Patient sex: F
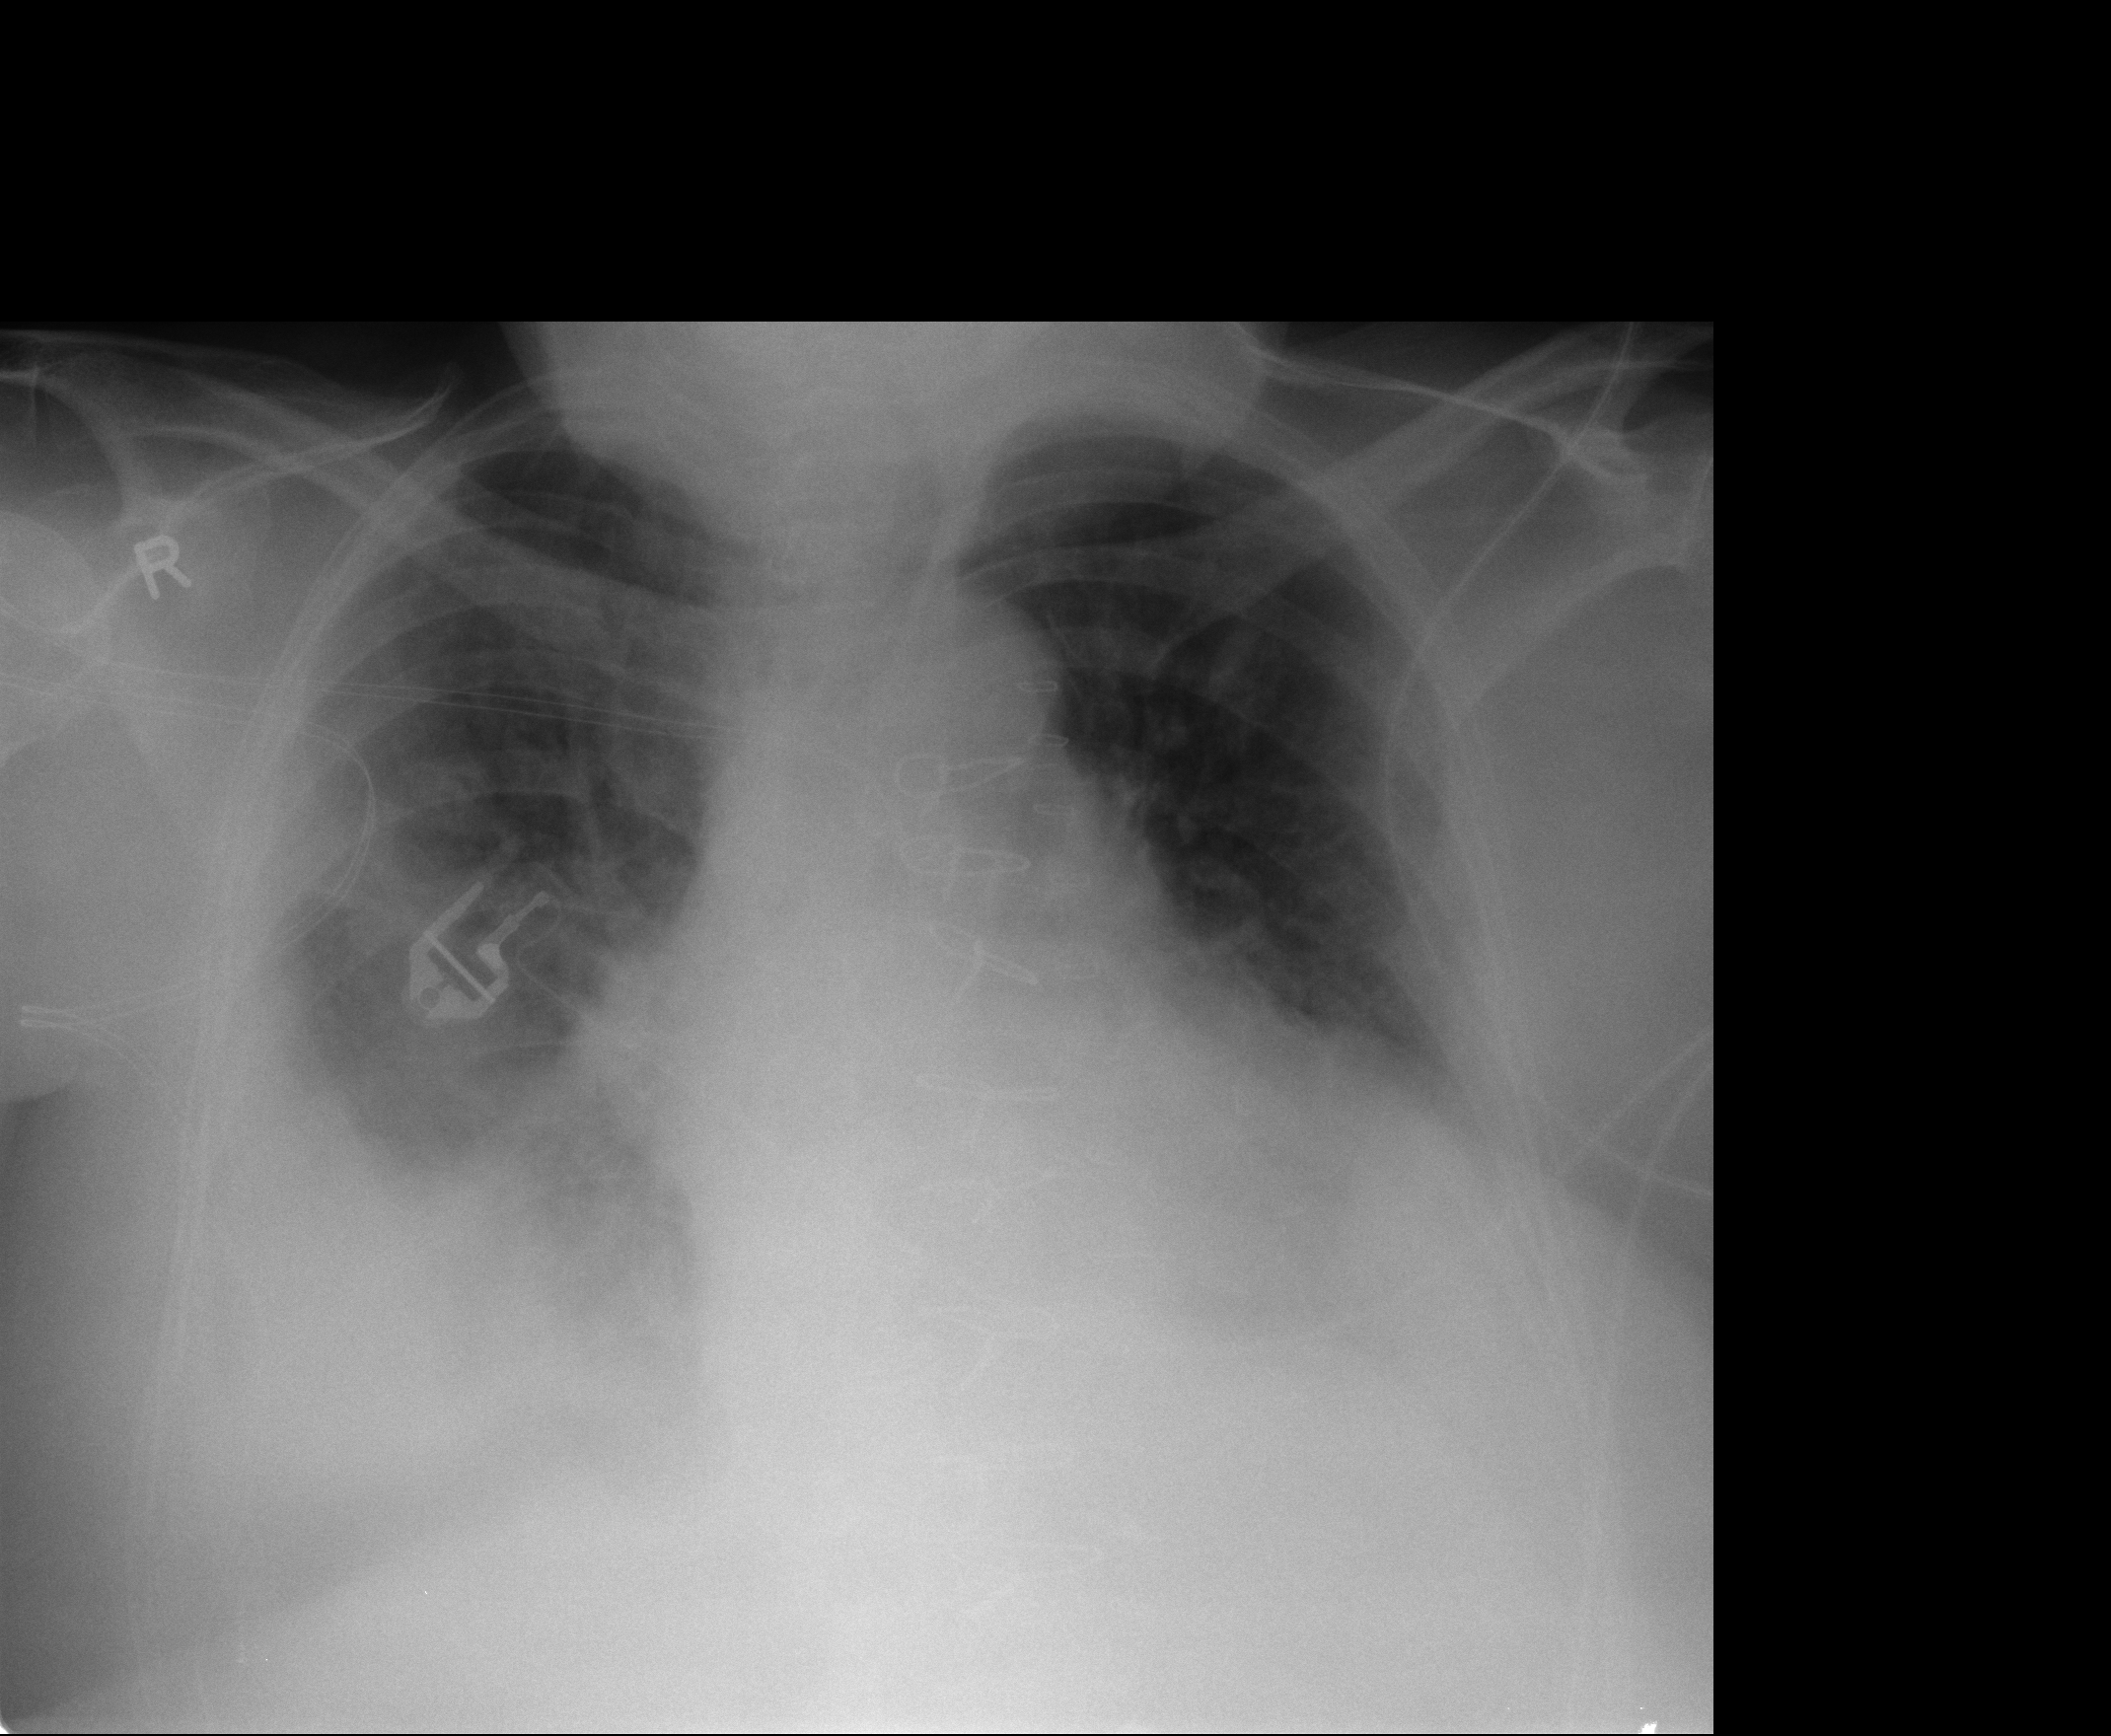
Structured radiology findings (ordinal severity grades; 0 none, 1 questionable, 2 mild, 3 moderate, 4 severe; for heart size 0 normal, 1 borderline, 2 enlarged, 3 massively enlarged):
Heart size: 2
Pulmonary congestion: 3
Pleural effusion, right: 3
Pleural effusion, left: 2
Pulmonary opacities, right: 1
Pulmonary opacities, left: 1
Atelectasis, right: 3
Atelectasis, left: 2